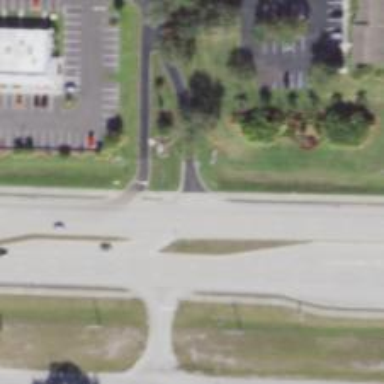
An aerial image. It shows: Unmarked road crossing.